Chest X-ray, AP view. Patient: 33 years old, sex M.
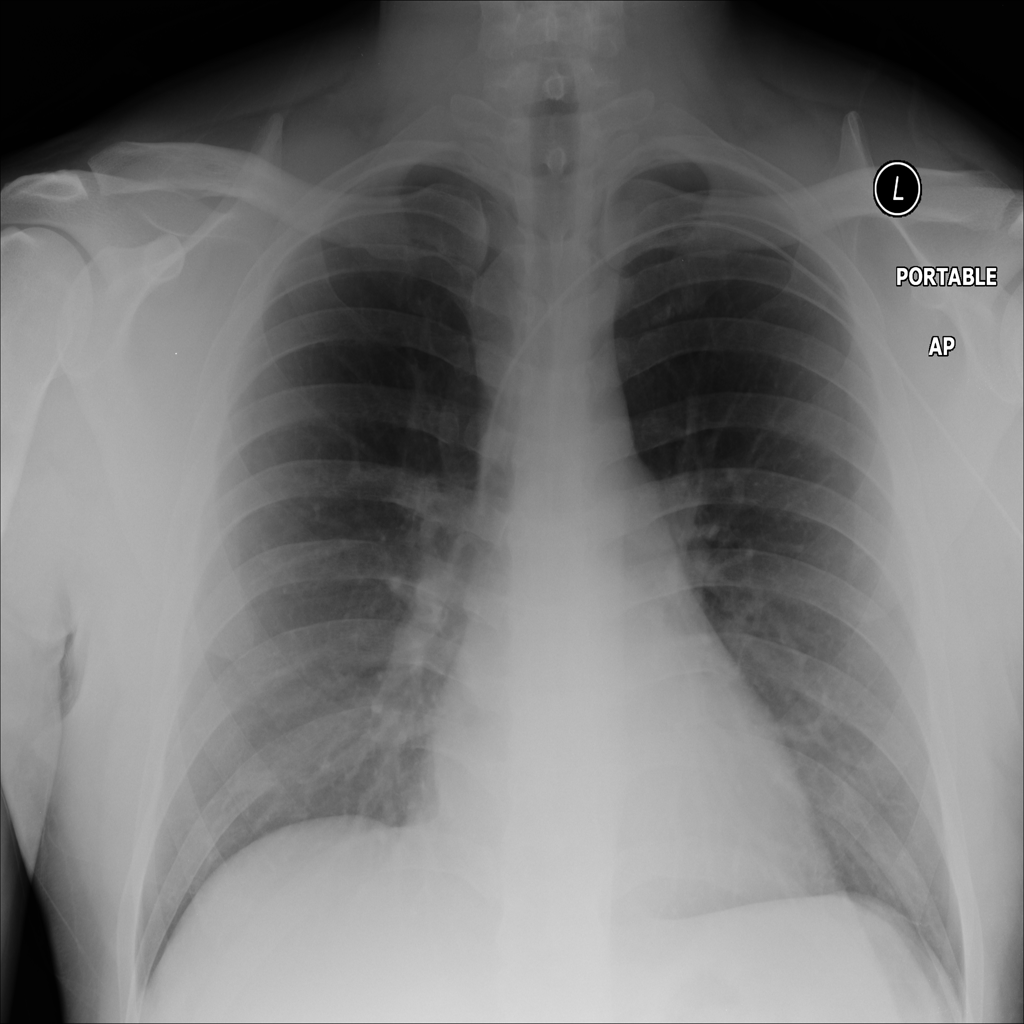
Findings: No Finding